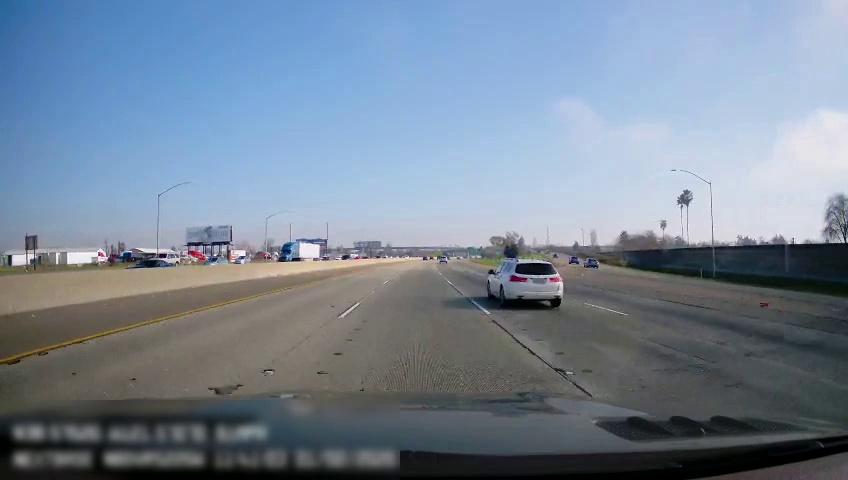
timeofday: Day
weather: Sunny
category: Vehicles | SUV
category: Vehicles | Car
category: Vehicles | Other LV
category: Vehicles | Car
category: Vehicles | Car
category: Drivable Space
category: Vehicles | SUV
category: Vehicles | Car
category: Vehicles | Car
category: Lanes | Current Lane
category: Lanes | Current Lane
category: Lanes | Current Lane
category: Lanes | Alternate Lane
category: Traffic | Signs